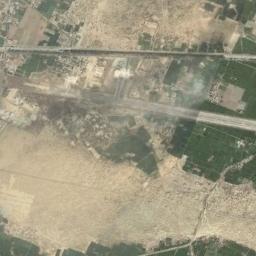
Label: airport